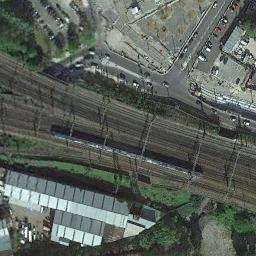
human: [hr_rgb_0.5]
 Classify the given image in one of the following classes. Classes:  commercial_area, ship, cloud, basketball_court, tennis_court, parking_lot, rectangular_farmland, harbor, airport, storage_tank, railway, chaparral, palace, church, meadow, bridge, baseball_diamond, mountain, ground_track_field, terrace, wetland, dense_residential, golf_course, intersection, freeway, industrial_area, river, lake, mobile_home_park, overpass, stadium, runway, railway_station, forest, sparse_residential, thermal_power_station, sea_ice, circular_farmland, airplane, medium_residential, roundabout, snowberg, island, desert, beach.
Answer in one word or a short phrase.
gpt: railway